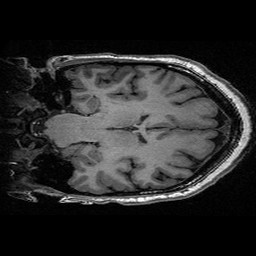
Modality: T1w
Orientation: coronal
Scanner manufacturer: ge
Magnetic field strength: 3 T
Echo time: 0.00318 s